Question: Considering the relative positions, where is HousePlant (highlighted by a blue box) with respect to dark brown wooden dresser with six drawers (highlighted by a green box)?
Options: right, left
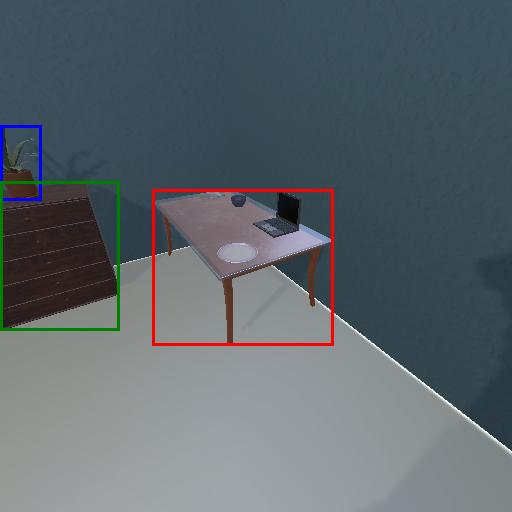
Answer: right